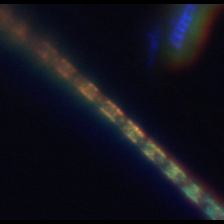
Taxon: Chaetoceros
Group: Diatoms